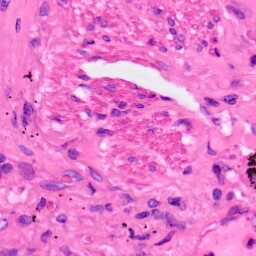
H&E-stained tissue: Lung